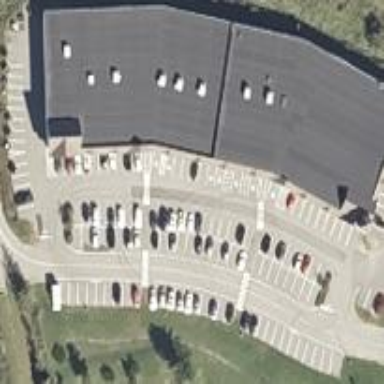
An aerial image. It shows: Parking area.